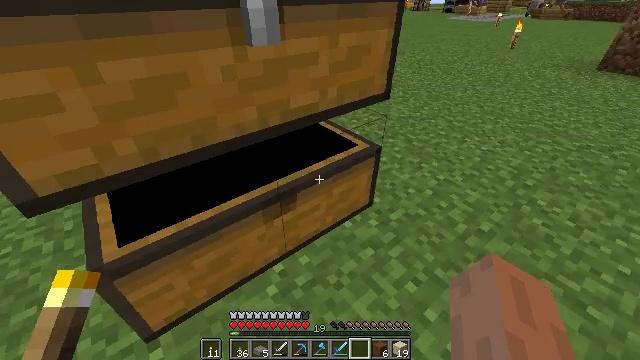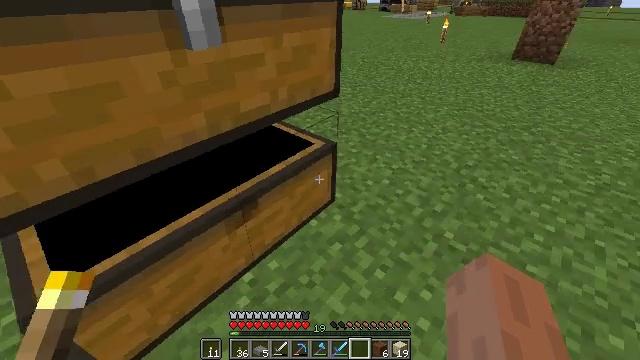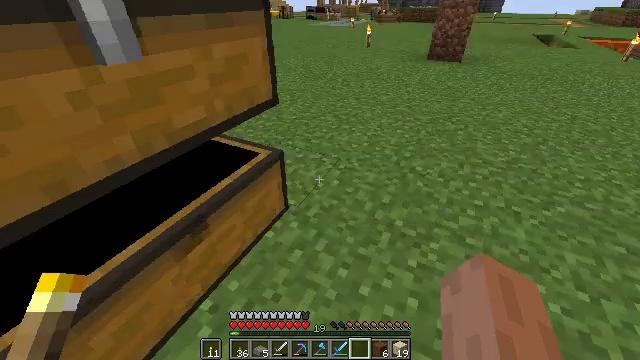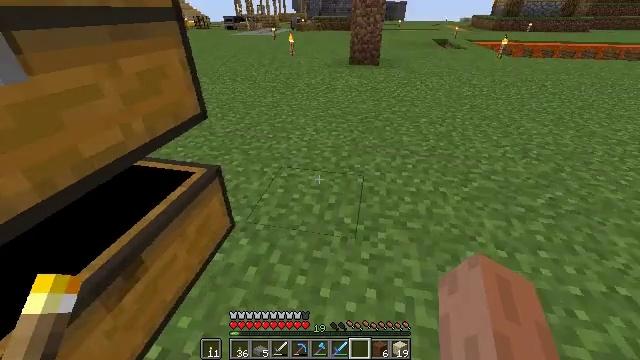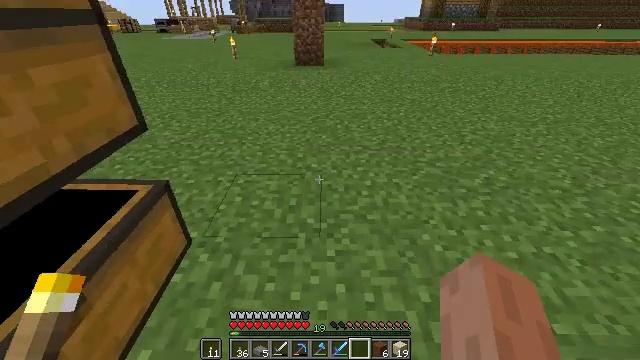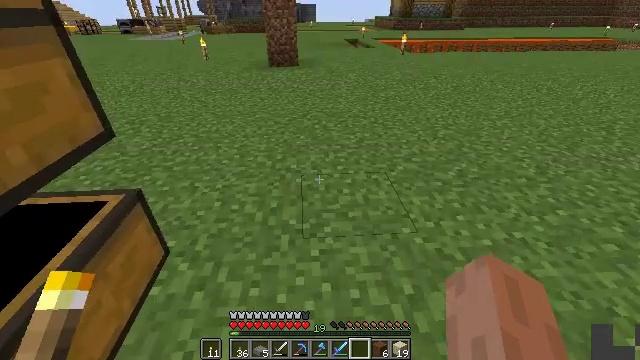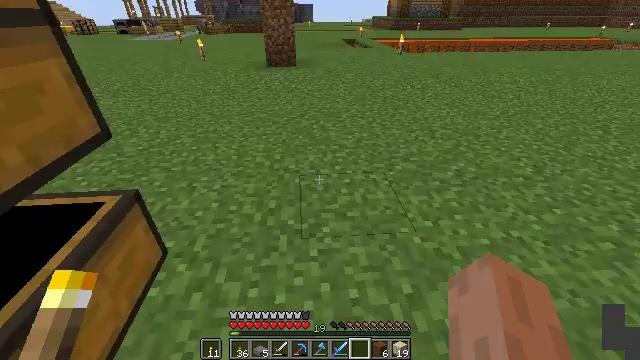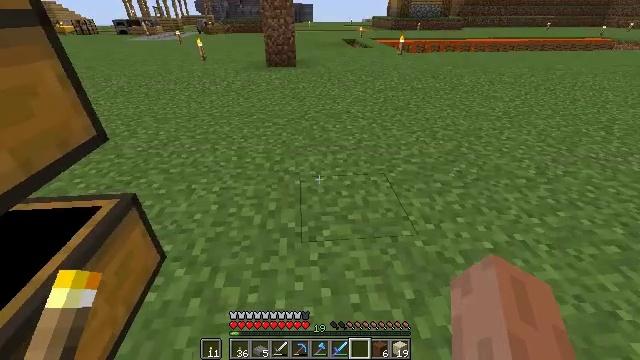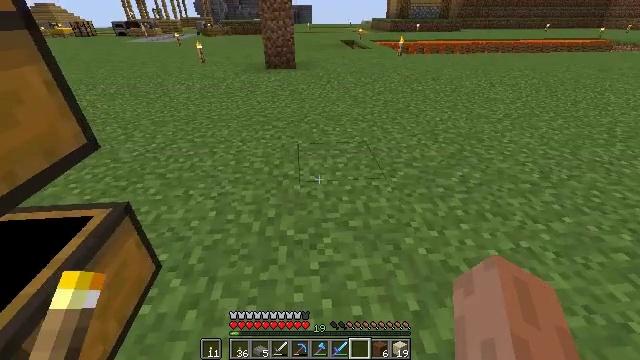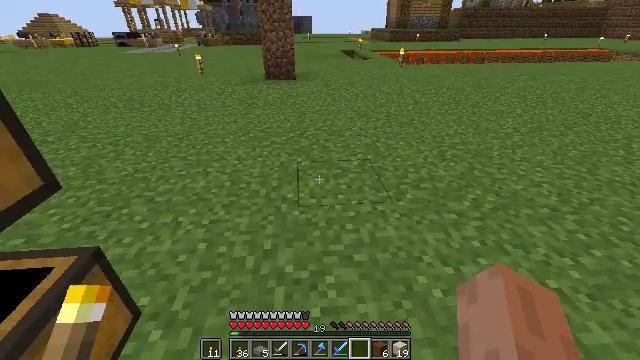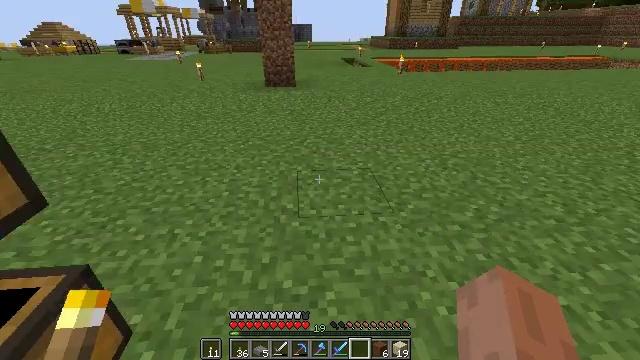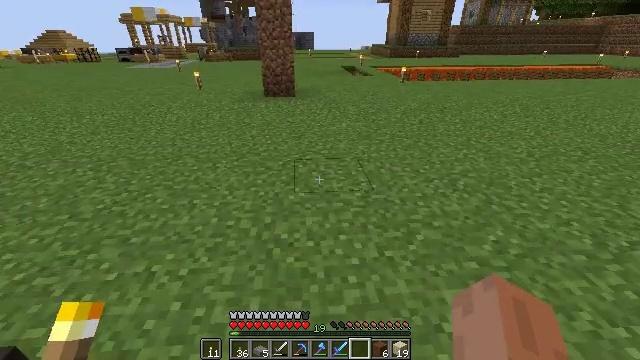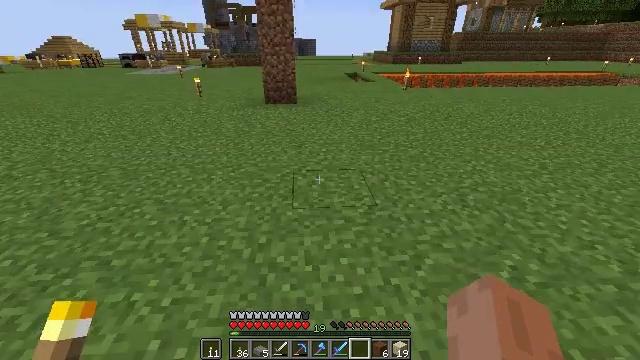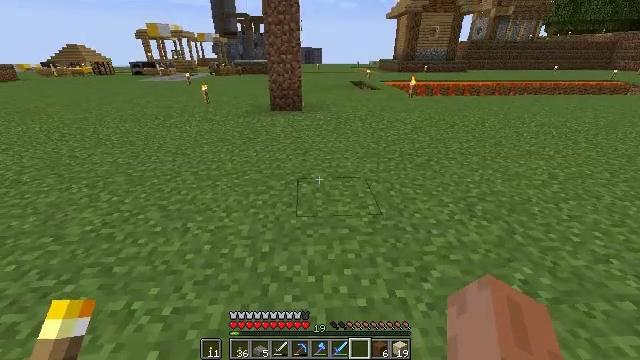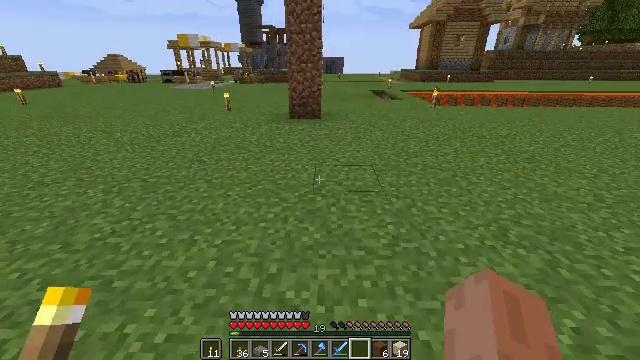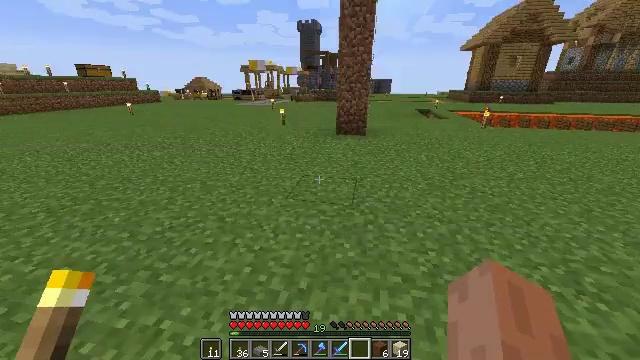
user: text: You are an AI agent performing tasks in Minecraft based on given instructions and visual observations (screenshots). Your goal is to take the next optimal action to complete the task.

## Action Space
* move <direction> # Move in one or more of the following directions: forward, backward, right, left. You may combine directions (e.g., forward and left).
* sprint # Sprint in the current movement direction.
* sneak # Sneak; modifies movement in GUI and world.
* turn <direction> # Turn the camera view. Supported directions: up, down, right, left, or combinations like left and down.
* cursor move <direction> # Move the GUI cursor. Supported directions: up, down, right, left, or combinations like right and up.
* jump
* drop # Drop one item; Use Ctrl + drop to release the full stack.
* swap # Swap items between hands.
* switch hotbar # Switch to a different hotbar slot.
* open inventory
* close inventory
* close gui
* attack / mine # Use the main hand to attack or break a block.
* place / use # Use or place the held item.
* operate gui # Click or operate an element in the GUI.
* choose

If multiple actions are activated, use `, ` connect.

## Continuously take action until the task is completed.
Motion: motion action
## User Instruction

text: Mine a chest to move it.
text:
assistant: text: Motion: turn right
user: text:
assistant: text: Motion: turn right and up
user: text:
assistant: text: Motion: turn right and up
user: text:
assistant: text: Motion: turn right
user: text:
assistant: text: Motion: turn right
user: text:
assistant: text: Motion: no_op
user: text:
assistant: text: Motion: move forward
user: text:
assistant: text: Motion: move forward
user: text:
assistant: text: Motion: move forward, turn up
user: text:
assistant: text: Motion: move forward, turn up
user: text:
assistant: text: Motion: move forward, turn up
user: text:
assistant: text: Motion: move forward, turn up
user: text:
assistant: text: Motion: move forward, sprint, turn left and up
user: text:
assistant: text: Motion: move forward, sprint, turn left and up
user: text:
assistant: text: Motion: move forward, sprint, turn left and up
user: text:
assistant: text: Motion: move forward, sprint, turn left and up
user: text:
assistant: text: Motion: move forward, sprint, turn left and up
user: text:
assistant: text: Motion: move forward, turn left
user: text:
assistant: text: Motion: move forward, turn left
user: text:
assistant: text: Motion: move forward, turn left
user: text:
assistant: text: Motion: move forward, turn left and up
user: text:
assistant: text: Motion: move forward, turn left and up
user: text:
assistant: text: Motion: turn left and up
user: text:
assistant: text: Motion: turn left and up
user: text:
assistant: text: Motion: turn left
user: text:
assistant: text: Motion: turn left and up
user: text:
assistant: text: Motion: turn left and up
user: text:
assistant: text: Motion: turn left
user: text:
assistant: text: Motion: no_op
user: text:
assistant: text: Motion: no_op